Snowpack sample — Snodgrass Mountain, Crested Butte, Colorado (2/4/25, 12:06 PM MST)
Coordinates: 38.923, -106.968
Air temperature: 35 °F
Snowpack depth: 80 cm
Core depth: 40 cm
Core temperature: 32 °F
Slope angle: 14°, slope face: 78°
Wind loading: low
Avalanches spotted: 0
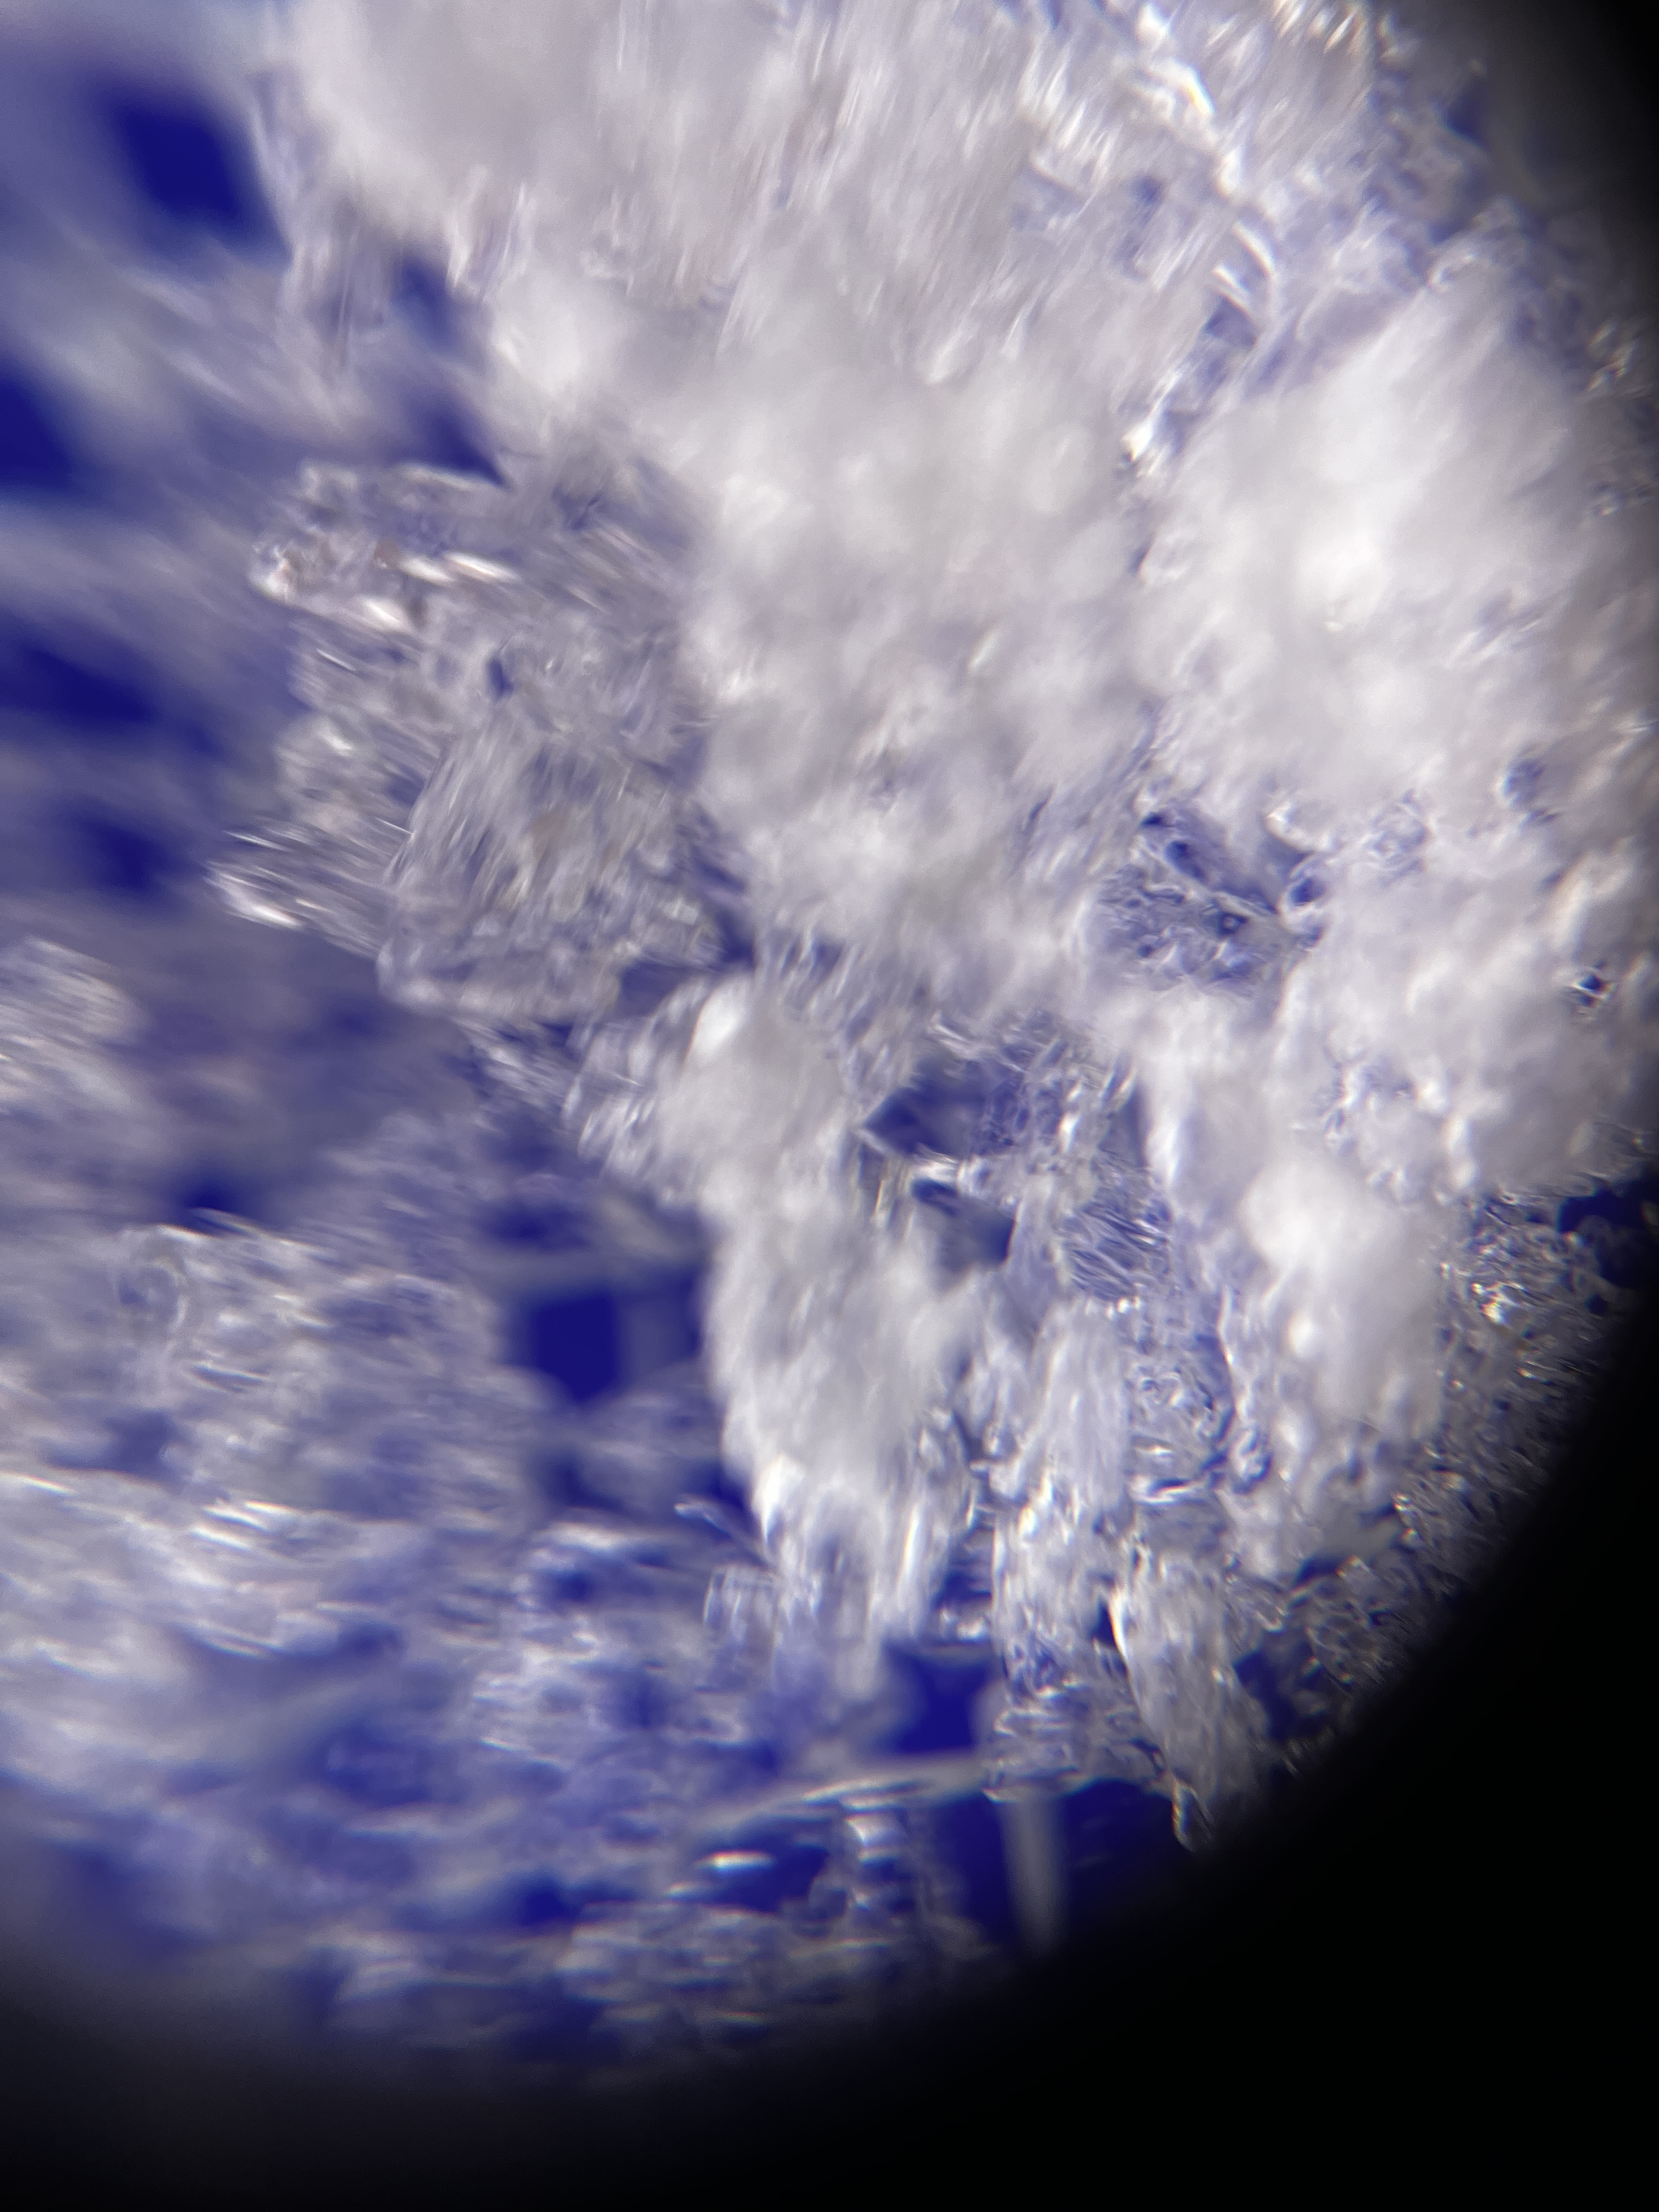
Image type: magnified_profile
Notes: No avalanches nearby, unusually warm weather for the last month reported by residents, Collected 25 yards from treeline